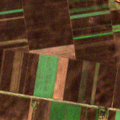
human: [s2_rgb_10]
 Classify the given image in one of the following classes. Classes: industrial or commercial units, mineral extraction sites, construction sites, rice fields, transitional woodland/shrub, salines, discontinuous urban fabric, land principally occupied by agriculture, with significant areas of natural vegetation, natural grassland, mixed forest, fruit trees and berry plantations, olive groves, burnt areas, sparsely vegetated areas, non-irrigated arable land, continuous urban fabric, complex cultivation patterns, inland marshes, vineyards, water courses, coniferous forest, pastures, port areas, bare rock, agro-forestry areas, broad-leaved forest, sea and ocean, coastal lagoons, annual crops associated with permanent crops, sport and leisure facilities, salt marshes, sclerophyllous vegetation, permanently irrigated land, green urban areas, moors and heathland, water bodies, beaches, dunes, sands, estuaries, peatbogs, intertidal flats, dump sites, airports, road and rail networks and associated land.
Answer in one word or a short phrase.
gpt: non-irrigated arable land, complex cultivation patterns, transitional woodland/shrub